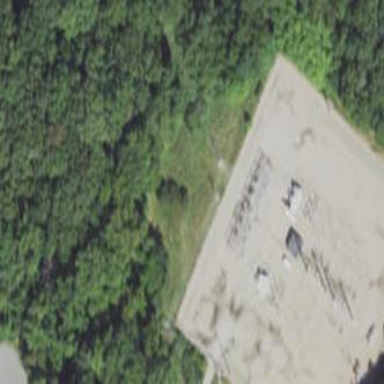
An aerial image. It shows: Distribution level power substation surrounded by fence.